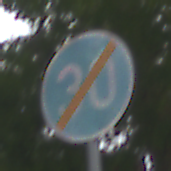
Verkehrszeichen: EndeMindestgeschwindigkeit
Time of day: MorningAfternoon
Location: Outdoor (Urban)
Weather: Overcast
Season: NotSpecified
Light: Natural